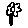
Label: flower